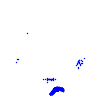
Particle: electron